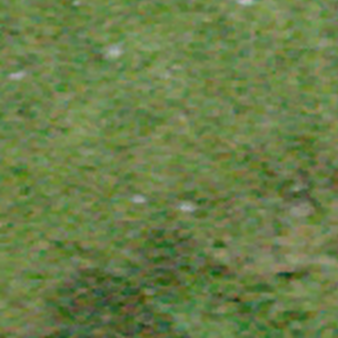
Label: other